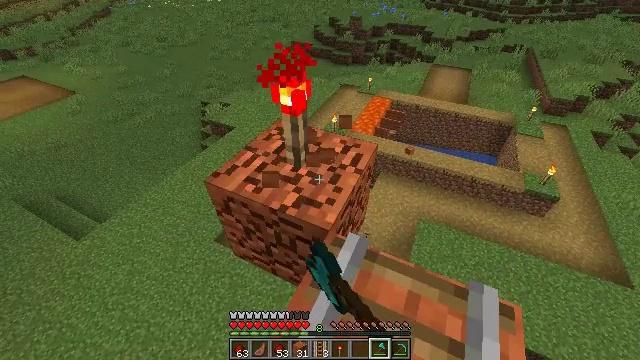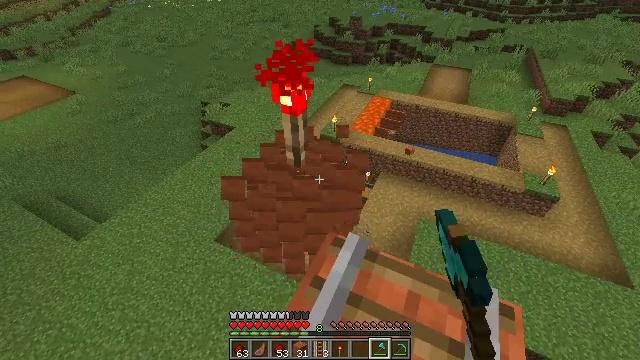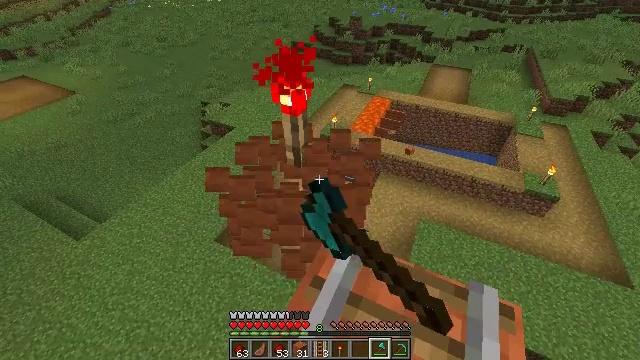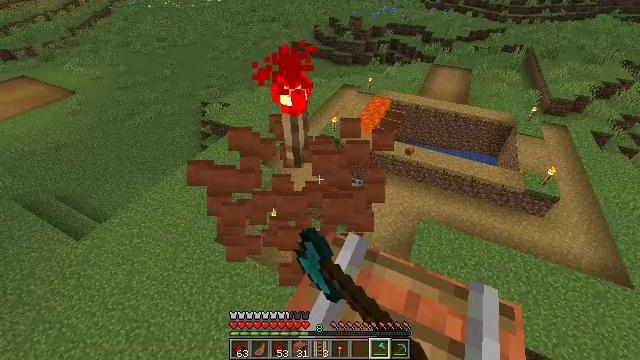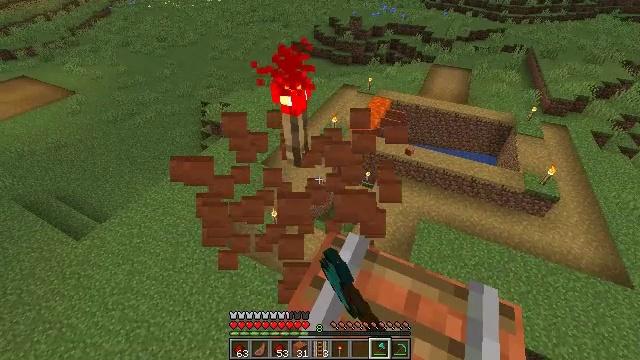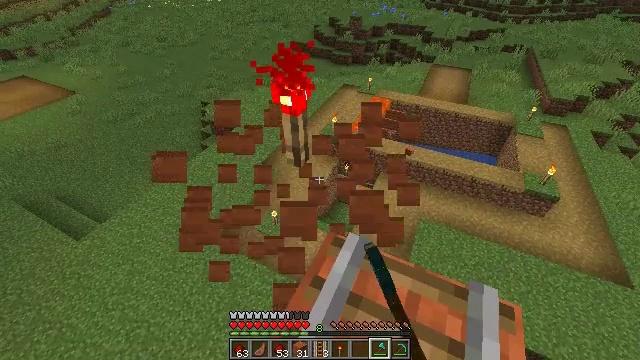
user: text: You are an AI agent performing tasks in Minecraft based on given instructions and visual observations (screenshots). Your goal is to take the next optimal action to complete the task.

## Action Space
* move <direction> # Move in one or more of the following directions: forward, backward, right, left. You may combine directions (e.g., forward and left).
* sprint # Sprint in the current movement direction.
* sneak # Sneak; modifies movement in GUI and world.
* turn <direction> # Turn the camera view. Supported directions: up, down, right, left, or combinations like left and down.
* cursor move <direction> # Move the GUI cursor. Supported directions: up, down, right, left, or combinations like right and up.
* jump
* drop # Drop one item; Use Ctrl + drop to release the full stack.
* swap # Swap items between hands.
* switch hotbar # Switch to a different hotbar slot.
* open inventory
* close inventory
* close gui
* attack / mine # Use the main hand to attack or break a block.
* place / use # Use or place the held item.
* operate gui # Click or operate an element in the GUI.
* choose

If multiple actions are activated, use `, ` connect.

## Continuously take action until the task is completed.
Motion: motion action
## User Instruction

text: Gather some acacia planks.
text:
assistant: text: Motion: sneak, attack / mine
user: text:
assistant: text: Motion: sneak, attack / mine
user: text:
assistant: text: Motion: sneak, attack / mine
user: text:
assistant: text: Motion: sneak, attack / mine
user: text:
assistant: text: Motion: sneak, attack / mine
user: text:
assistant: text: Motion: sneak, attack / mine